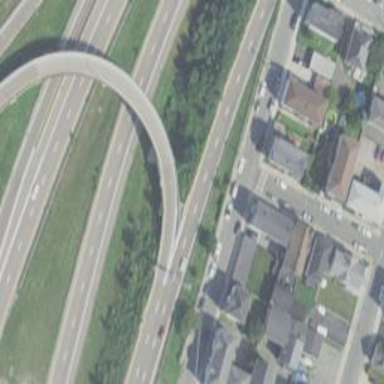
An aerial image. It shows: Primary link highway.